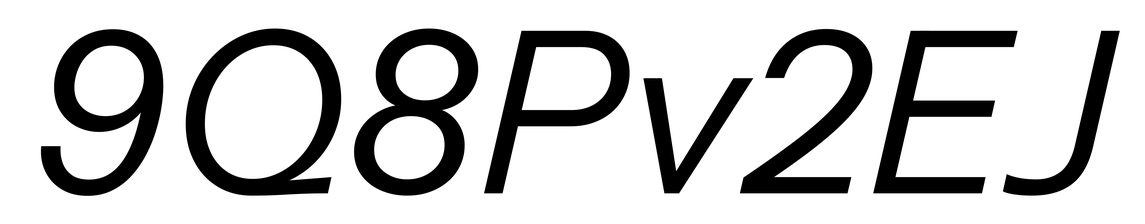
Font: InstrumentSans-Italic_Italic